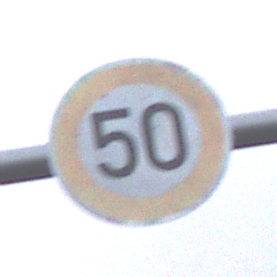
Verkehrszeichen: Geschwindigkeit50
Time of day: MorningAfternoon
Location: Outdoor (Suburban)
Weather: Overcast
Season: NotSpecified
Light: Natural